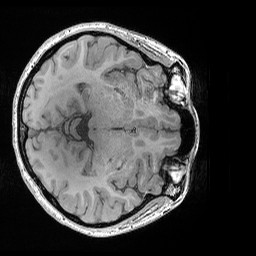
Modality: T1w
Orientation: axial
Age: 22
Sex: female
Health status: healthy
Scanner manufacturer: siemens
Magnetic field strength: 3 T
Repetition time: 0.02 s
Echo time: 0.00492 s